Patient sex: F
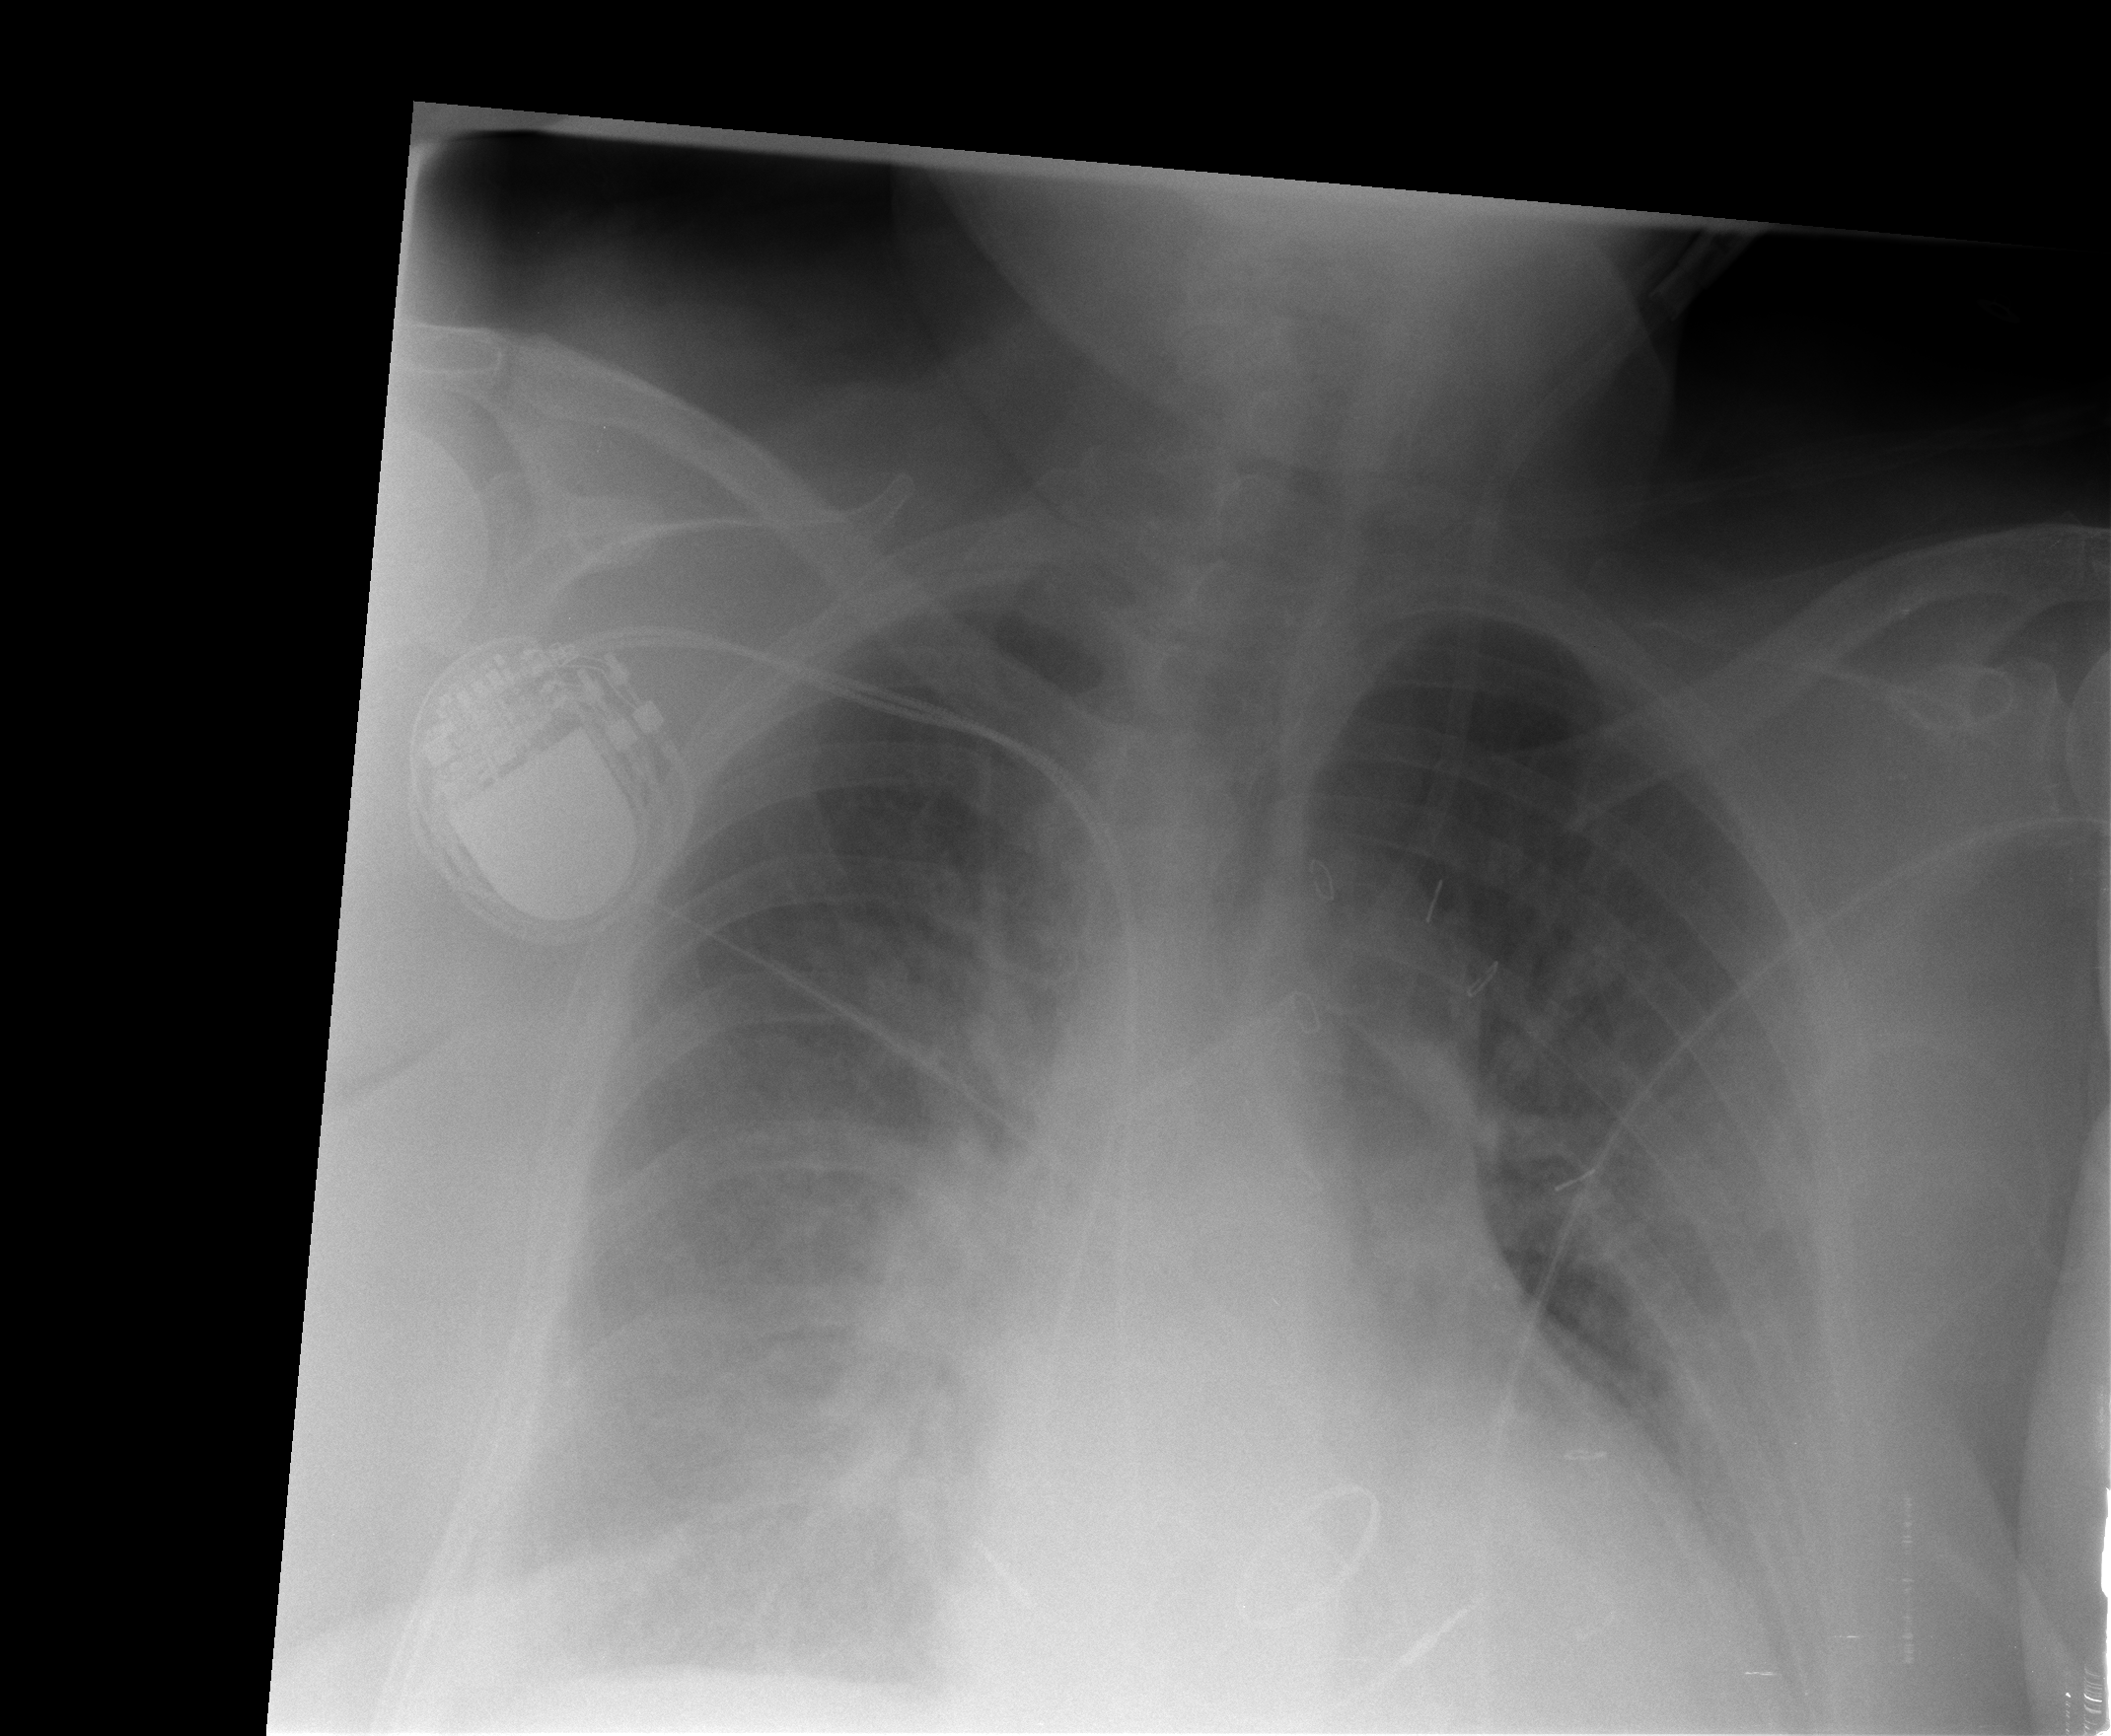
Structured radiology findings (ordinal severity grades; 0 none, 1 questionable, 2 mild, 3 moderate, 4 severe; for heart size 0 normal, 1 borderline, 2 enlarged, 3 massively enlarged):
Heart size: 0
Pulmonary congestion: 3
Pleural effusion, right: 2
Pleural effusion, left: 2
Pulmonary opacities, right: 1
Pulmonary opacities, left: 2
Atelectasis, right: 2
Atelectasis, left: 2